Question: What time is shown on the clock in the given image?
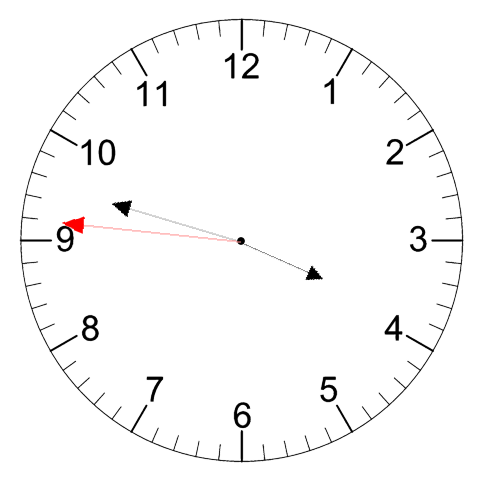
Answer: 03:47:46